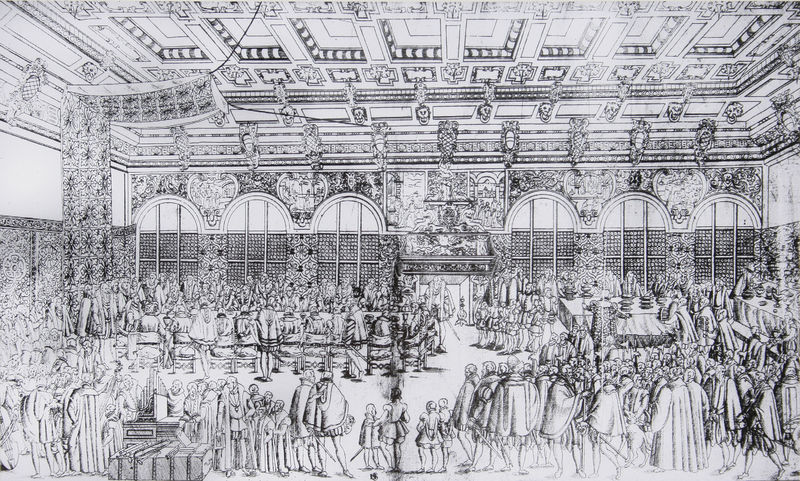
Titel: Hochzeitsbankett im St. Georgssaal der Neuveste in München am 22.Februar 1568
Künstler: Nikolaus Solis
Institution: unbekannt
Schlagwörter: gemälde, mann, schatten, umhang, weiß, frauen, menschen, sitzen, fenster, frau, glas, grau, holz, kaffeehaus, kleider, licht, männer, raum, schmuck, schwarz, skizze, stühle, stützen, säule, säulen, tisch, tische, tür, zeichnung, blüten, gebäude, schloss, tier, ansammlung, ball, fest, gesellschaft, leute, malerei, masse, menge, ornament, tanz, teppich, versammlung, alt, feier, jung, trinken, wand, architektur, band, barock, stehen, teller, innenraum, spiegel, vorhang, boden, gewand, gold, mantel, reich, adel, decke, kind, musik, musiker, publikum, tanzen, renaissance, rokoko, vornehm, kinder, pferd, pferde, beine, holzschnitt, papier, bogen, fassade, kisten, zug, abstufungen, grafik, graphik, klein, monochrom, hof, türe, bank, saal, figuren, rundbogen, kaiser, könig, papst, thron, essen, tafel, tapete, ornamente, verzierung, wandgemälde, nebenraum, stuck, edel, geschlossen, tor, halle, bögen, eingang, tusche, truhe, palast, groß, druck, schwarz-weiß, viele, schraffur, radierung, stich, waffen, strich, bürger, menschenmasse, bahnhof, menschenschlange, mäntel, reihe, schlange, volk, degen, herrscher, trohn, treffen, holzdecke, festlich, festmahl, mahl, mahlzeit, menschenmenge, ritter, brokat, darstellung, arkaden, bänke, portal, wappen, anrichte, gedeckt, bankett, gesims, residenz, gespannt, mittelalter, rundbögen, empfang, schnurr, audienz, baldachin, umhänge, eingan, adlige, hochzeit, höfisch, kasetten, kassetten, kassettendecke, ereignis, fresko, parade, voute, prunk, kupferstich, einweihung, koffer, tonne, kasette, speisung, kasettendecke, tuschezeichnung, arkatur, aula, zeremoniell, rundbogenfenster, bogenfenster, genau, bauschmuck, festsaal, glass, detailiert, epoche, ballsaal, wandbemalung, papalst, prunkvoll, buffet, waren, thronsaal, pagen, australien, paket, eichenholz, auufgehängt, banket, bogenfensrer, defilee, eongang, festessen, gehöf, geschmpckt, hofball, kasetendecke, kasttendecke, kranzgesimt, kängeru, renaiisance, residenzssaal, schauessen, scloss, stiegel, unhang, öffentliche, löwenköpfe, fenbster, verantsaltung, paktet, nenschen, raatssaal